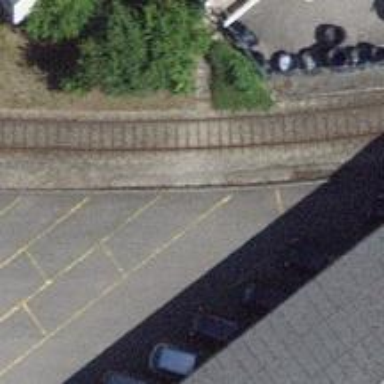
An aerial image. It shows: Single-track railway spur.